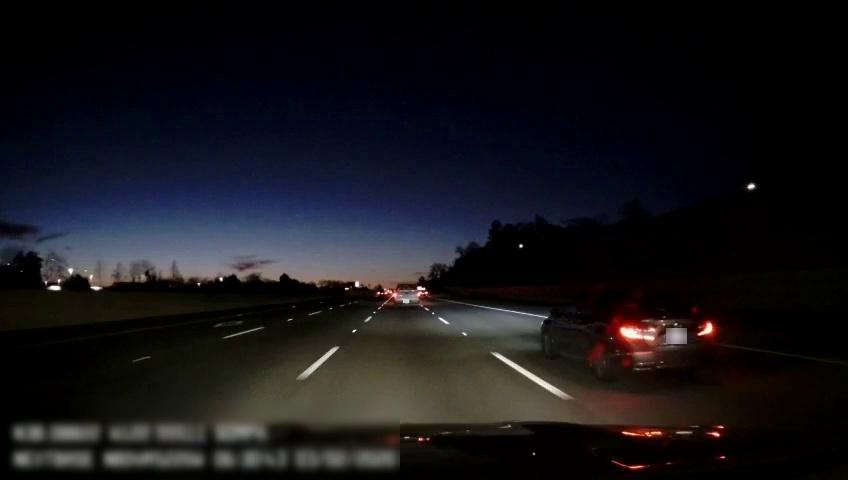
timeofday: Night
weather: Other
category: Drivable Space
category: Vehicles | Truck
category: Vehicles | Car
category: Vehicles | Car
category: Lanes | Alternate Lane
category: Lanes | Alternate Lane
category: Lanes | Alternate Lane
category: Lanes | Alternate Lane
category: Lanes | Alternate Lane